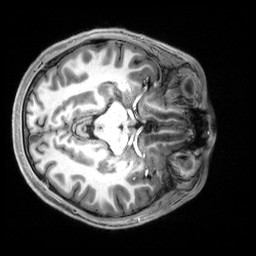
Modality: T1w
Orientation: axial
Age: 23
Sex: male
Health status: healthy
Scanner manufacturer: siemens
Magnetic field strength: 3 T
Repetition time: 2.5 s
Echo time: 0.00222 s